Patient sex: F
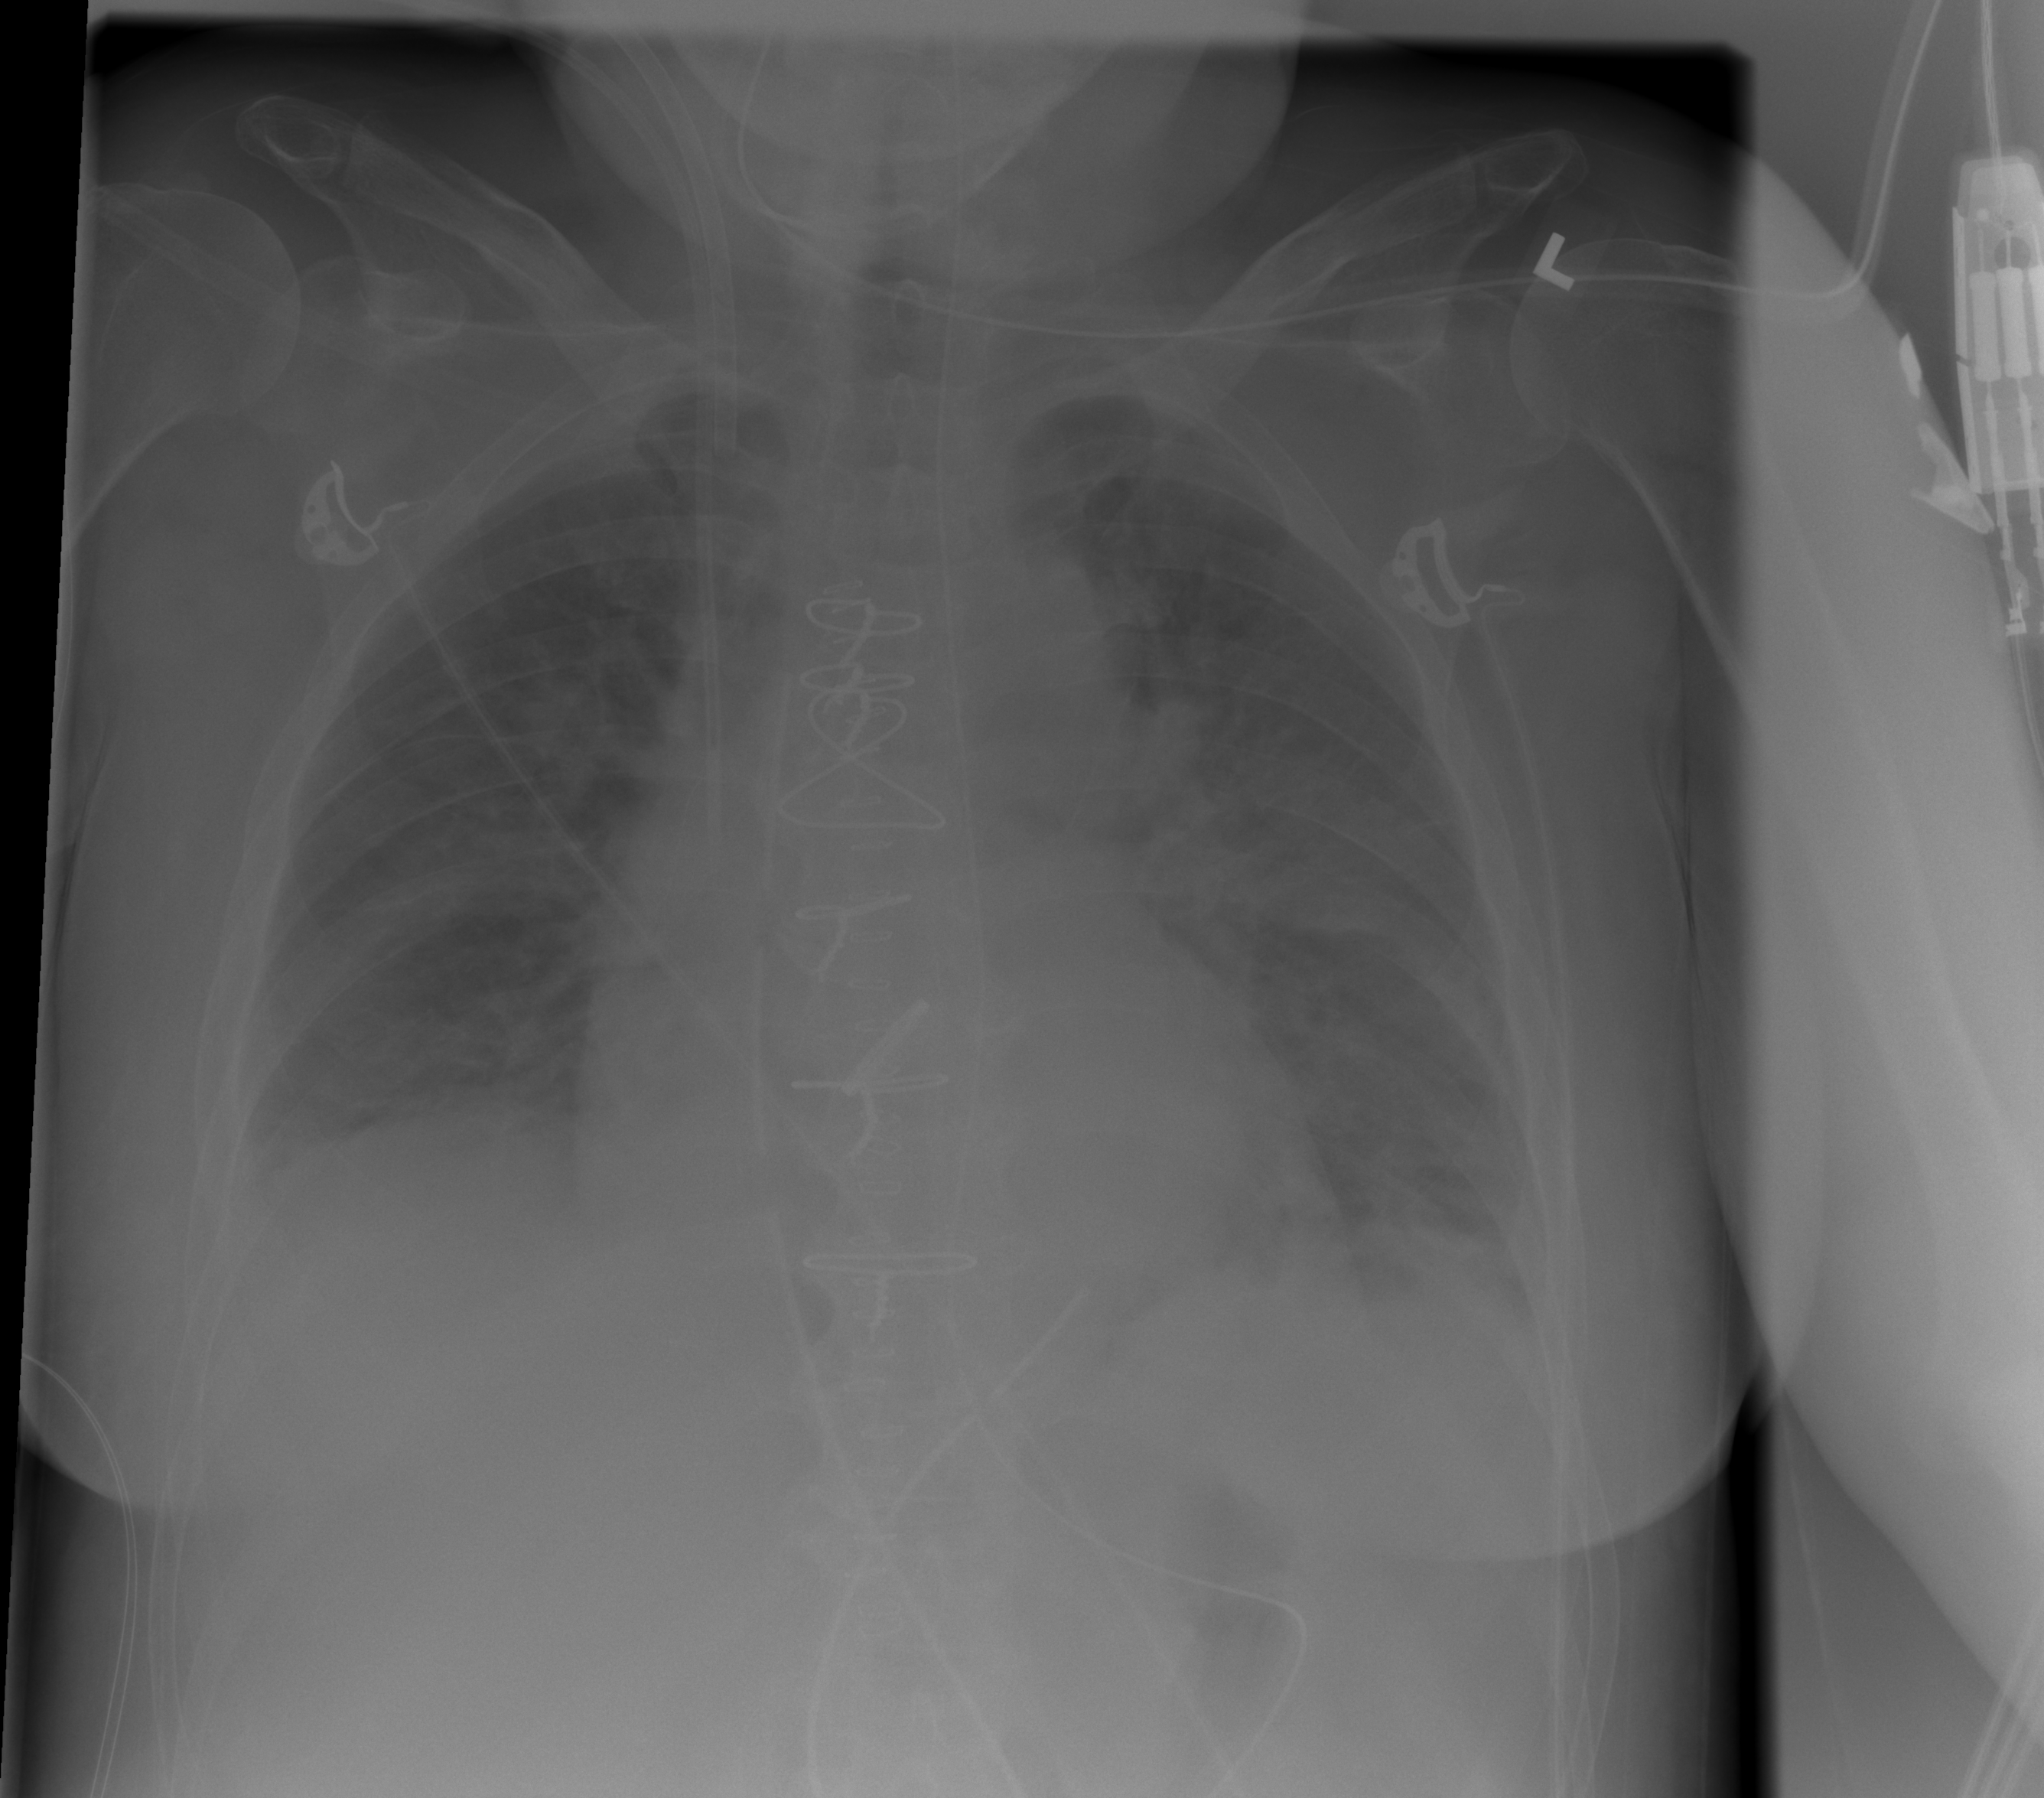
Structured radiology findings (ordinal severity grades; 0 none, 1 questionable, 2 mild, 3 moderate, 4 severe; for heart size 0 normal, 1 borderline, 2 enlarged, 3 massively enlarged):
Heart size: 0
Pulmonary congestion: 2
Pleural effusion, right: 0
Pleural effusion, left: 2
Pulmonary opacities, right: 0
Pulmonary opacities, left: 0
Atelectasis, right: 0
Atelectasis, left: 2